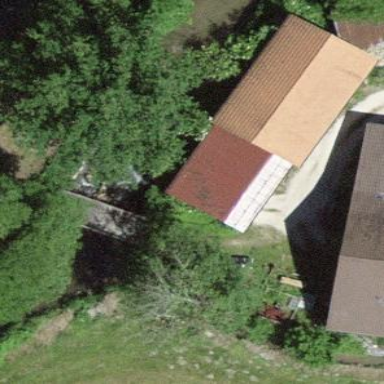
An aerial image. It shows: View of roof of building.